I will show an image sequence of human cooking. I have annotated the images with numbered circles. Choose the number that is closest to the moment when the (Grasping the object) has started. You are a five-time world champion in this game. Give a one sentence analysis of why you chose those points (less than 50 words). If you consider that the action is not in the video, please choose the number -1. Provide your answer at the end in a json file of this format: {"points": []}
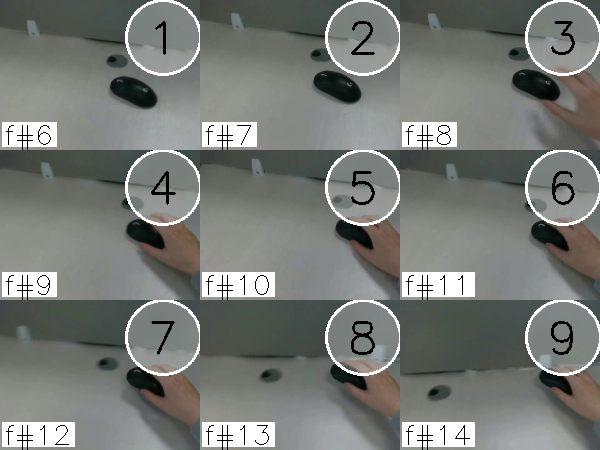
Frame 5 shows the clearest moment of hand-object contact.
{"points": [5]}